Interaction volume radius: 5 \u00c5
Interaction volume height: 25 \u00c5
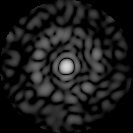
Disorder parameter: 0.8578